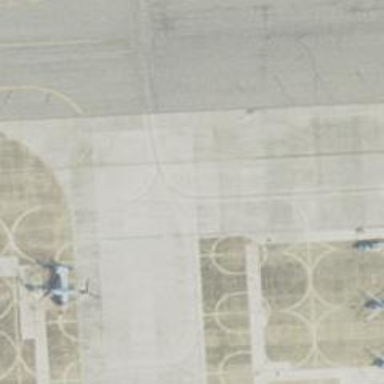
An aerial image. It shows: View of taxiway at the airport.